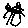
Label: cat